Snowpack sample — Snodgrass Mountain, Crested Butte, Colorado (2/4/25, 12:06 PM MST)
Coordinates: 38.923, -106.968
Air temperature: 35 °F
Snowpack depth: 80 cm
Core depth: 20 cm
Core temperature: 33.8 °F
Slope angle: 14°, slope face: 78°
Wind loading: low
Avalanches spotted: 0
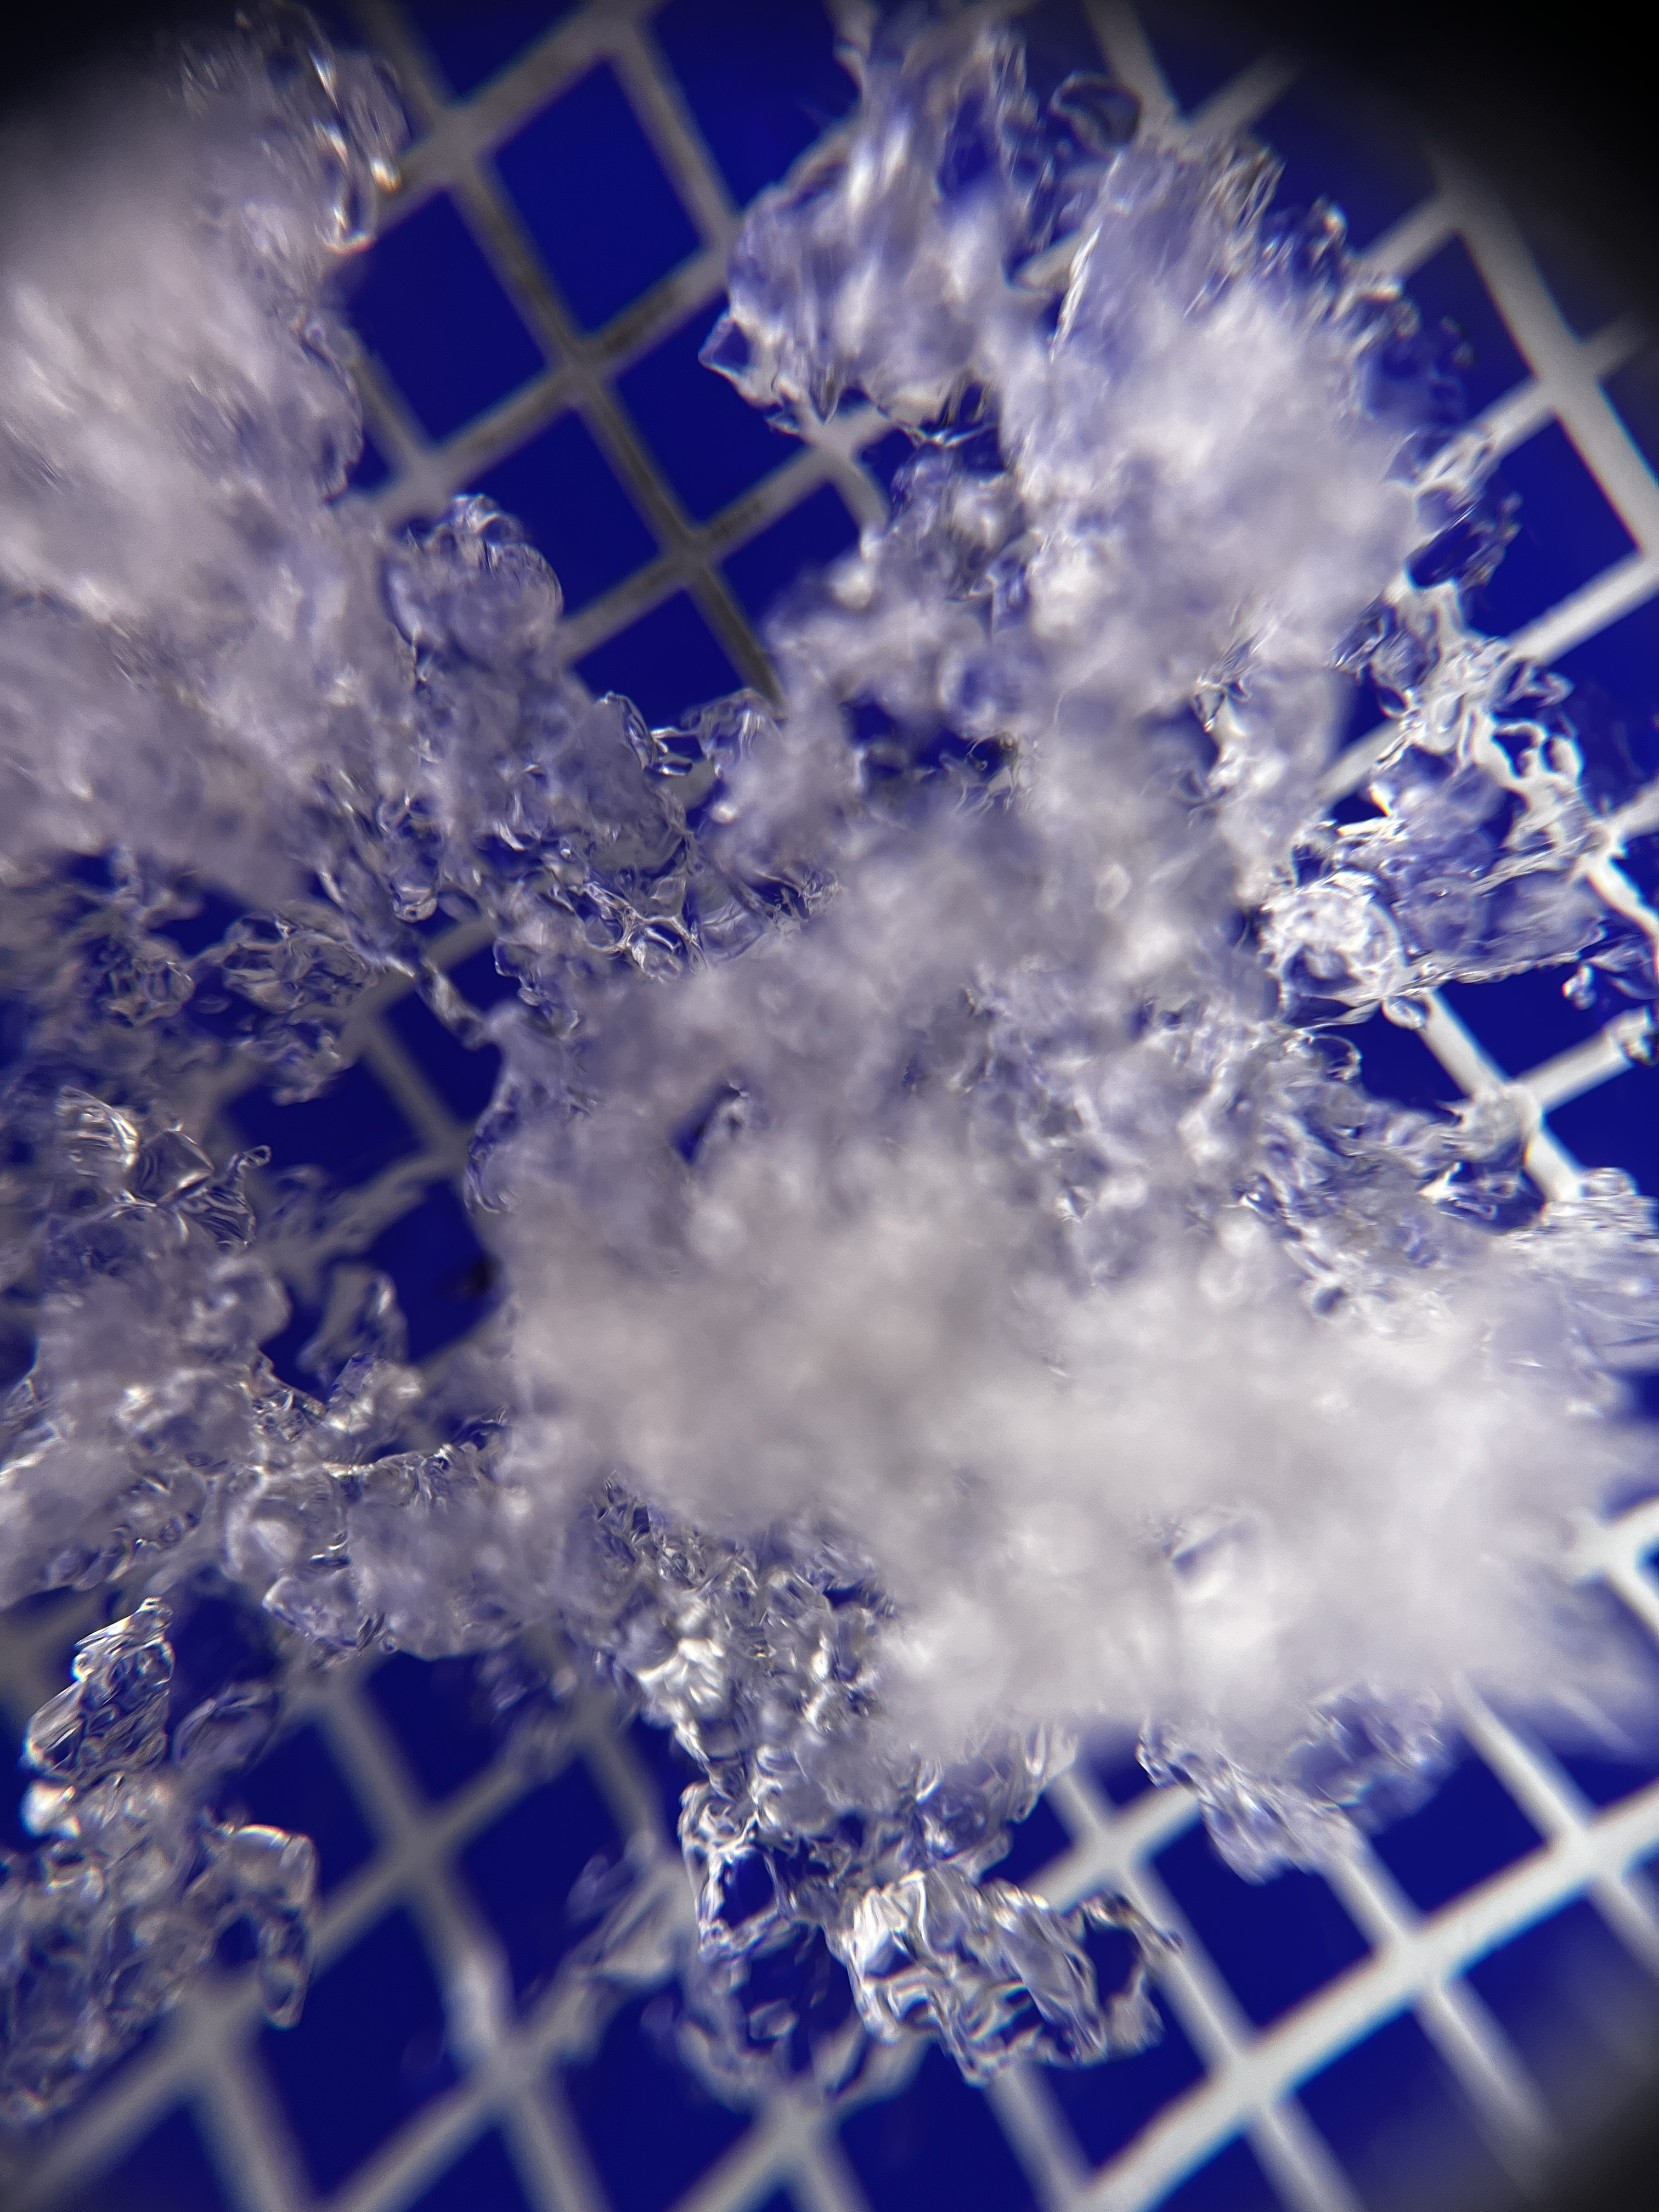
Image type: magnified_profile
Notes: No avalanches nearby, unusually warm weather for the last month reported by residents, Collected 25 yards from treeline